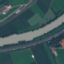
Land use / land cover: River